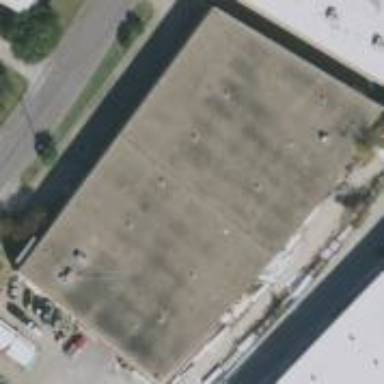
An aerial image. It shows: Warehouse.